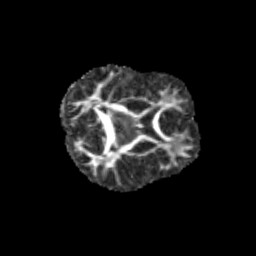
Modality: FA
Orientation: axial
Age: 12
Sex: male
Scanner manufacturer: siemens
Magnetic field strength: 3 T
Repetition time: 3.8 s
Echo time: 0.07 s